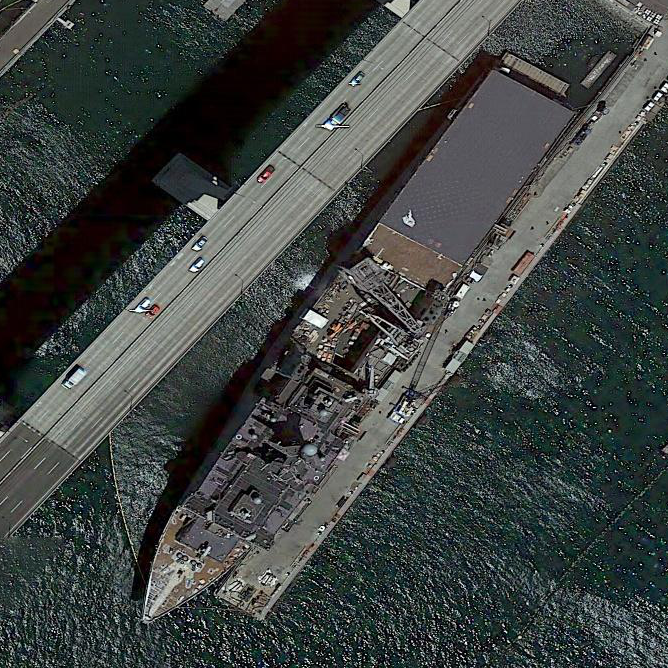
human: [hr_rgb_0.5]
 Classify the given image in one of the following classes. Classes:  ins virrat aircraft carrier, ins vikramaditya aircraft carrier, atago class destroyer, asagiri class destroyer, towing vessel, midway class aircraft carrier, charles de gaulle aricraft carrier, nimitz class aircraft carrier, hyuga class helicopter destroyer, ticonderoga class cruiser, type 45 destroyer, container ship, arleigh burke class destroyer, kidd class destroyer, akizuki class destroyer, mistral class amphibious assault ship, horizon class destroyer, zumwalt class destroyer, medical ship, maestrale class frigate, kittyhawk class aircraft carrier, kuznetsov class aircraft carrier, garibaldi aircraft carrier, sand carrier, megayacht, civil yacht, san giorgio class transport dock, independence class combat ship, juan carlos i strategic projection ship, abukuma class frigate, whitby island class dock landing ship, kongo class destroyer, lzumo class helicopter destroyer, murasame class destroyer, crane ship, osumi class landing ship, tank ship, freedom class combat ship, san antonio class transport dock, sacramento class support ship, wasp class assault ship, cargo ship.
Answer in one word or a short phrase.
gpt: Whitby Island class dock landing ship